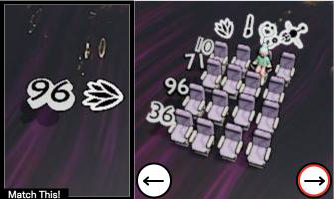
Task: seats
Answer: no